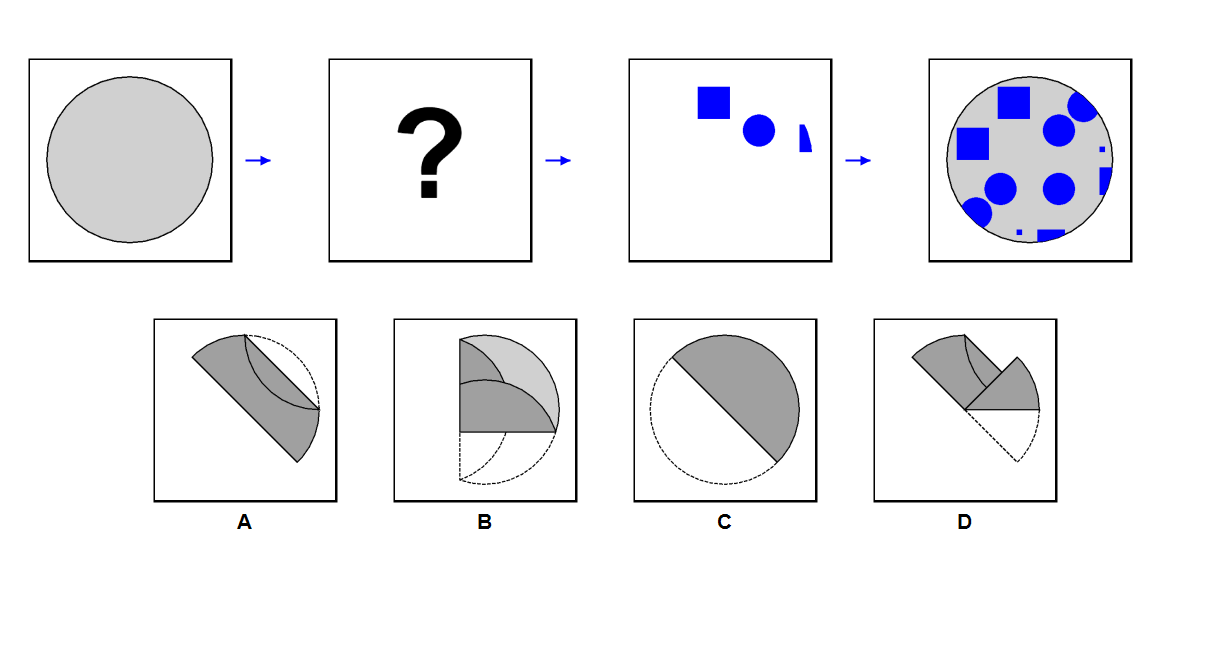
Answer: B